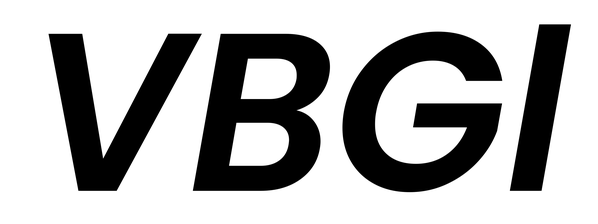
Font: Poppins-SemiBoldItalic